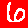
Digit: 6